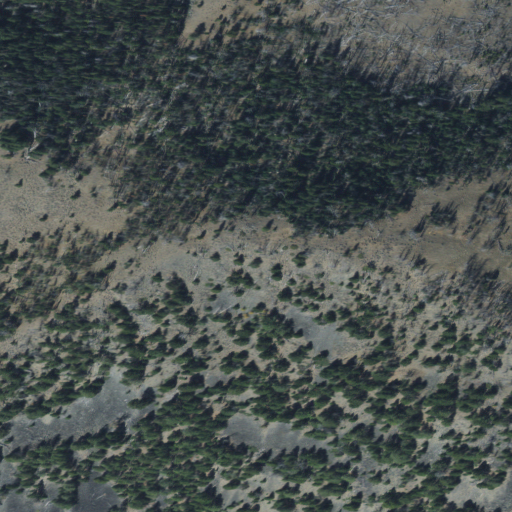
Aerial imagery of mountain in Montana named Dome Mountain containing evergreen forest, shrub, and grassland